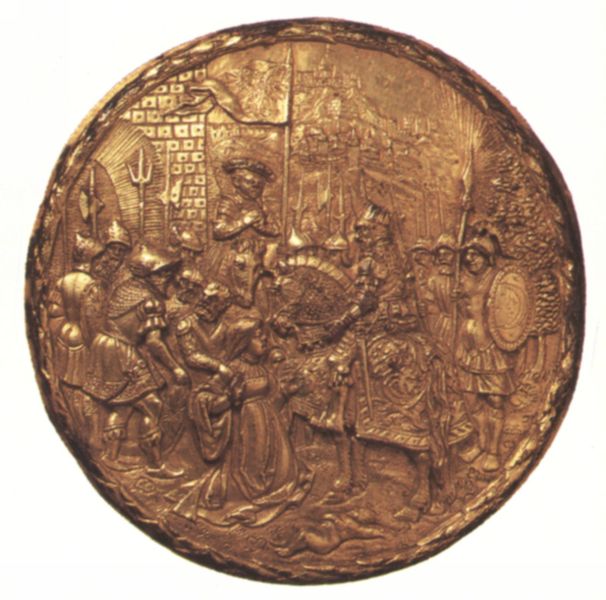
Titel: Vergoldete Bronzeplatten mit historischen Szenen
Institution: Florenz, Bargello
Schlagwörter: baum, stadt, braun, frau, hut, männer, dame, meschen, leiche, steine, gold, decke, kind, krone, kreis, pferd, pferde, reiter, rund, mähne, relief, bogen, röcke, fahne, flagge, krieg, könig, lanze, soldaten, glanz, metall, bronze, platte, liegend, tor, foto, schild, burg, strahlen, kupfer, schwerter, waffen, knien, soldat, ritter, rüstung, wimpel, brustpanzer, hilfe, kniend, mittelalter, stadtmauer, bettler, lanzen, speere, medaille, anbetung, bitten, münze, bauwerk, maur, burgtor, schilde, reichsadler, burgg, dreizack, n, kniende frau, bronbronze, einritte